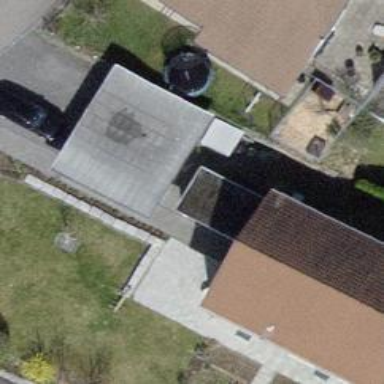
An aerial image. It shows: Garage building.